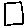
Label: square